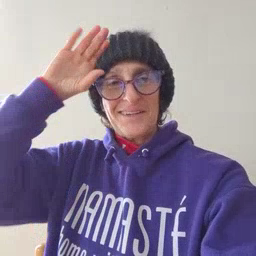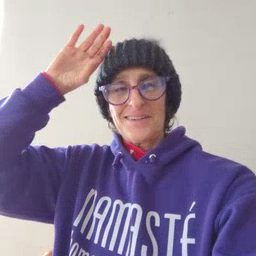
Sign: sun